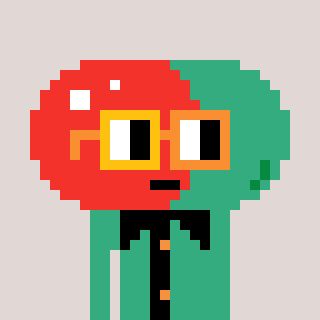
a pixel art character with square yellow and orange glasses, a pill-shaped head and a teal-colored body on a warm background